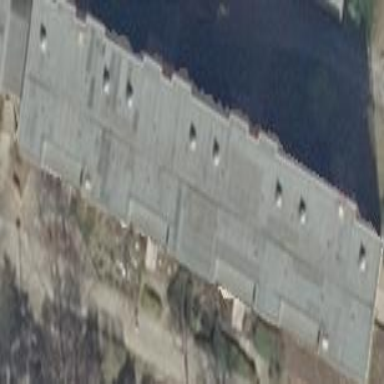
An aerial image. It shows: Detached building with flat grey roof.